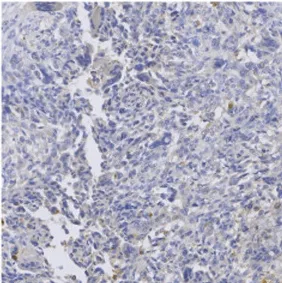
CK(focal +) (x100).
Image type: pathology (immunostaining)